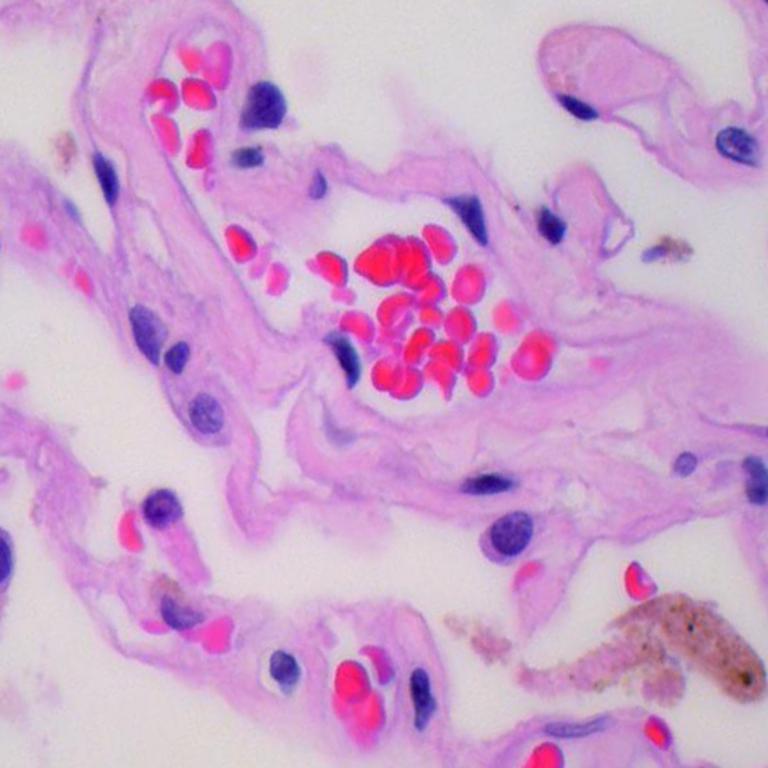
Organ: lung
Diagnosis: benign